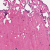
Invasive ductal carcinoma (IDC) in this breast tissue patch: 0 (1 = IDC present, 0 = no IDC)